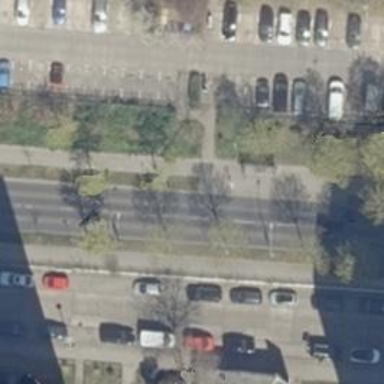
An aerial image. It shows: Secondary road with asphalt surface and separate sidewalks on both sides. Lane markings are present.